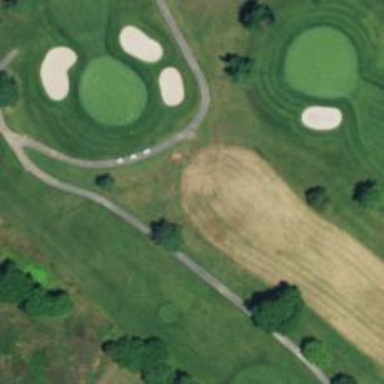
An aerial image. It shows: Path used for both walking and golf.